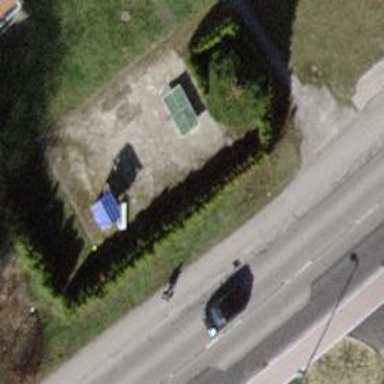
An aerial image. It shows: Bus stop with platform for public transport.